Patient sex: M
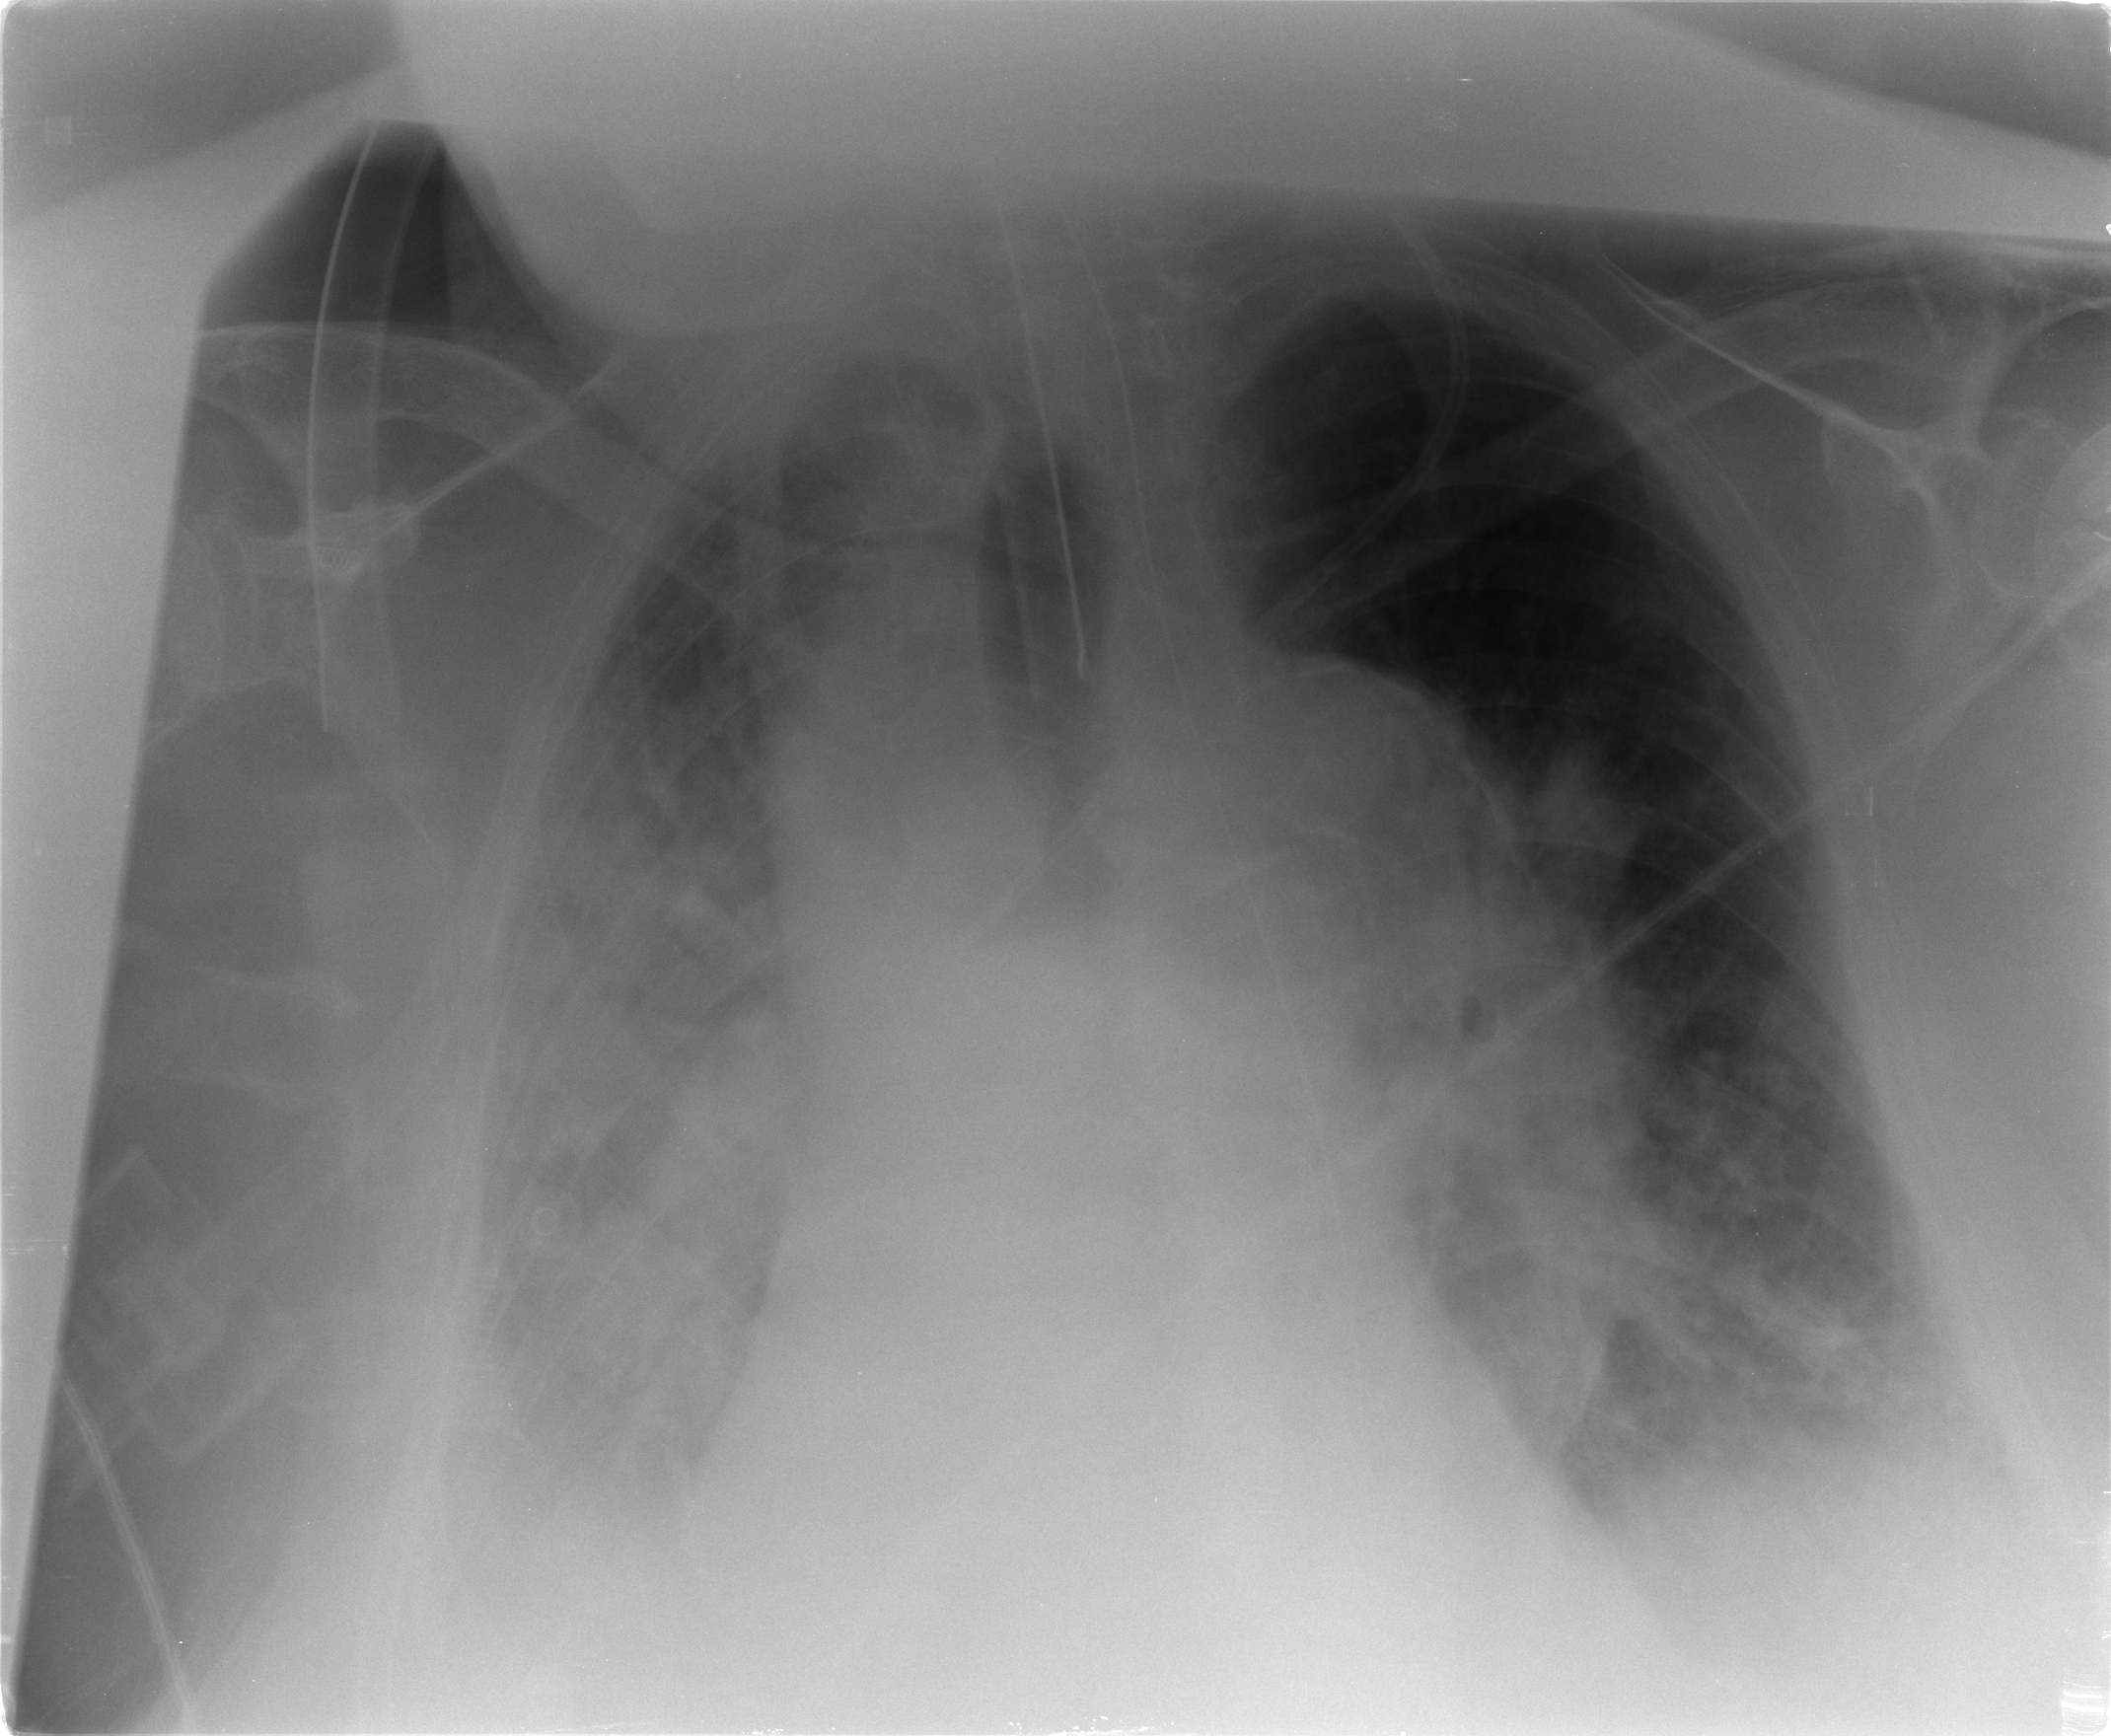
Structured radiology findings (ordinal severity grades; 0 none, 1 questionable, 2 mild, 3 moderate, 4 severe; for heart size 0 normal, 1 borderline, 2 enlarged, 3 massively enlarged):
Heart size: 2
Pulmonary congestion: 2
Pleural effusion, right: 2
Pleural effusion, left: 2
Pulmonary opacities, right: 3
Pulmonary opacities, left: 2
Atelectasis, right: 3
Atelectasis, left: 2